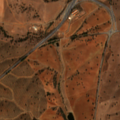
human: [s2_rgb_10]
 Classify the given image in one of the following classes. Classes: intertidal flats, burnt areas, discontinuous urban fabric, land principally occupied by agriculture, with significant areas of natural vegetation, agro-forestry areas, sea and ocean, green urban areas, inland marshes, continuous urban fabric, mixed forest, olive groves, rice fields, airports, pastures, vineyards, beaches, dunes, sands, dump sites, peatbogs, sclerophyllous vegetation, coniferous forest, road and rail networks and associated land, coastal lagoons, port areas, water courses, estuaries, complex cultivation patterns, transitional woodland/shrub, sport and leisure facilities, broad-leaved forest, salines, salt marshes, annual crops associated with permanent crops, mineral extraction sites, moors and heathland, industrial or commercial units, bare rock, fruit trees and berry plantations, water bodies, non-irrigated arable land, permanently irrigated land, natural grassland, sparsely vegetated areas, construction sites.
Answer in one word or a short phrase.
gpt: non-irrigated arable land, permanently irrigated land, olive groves